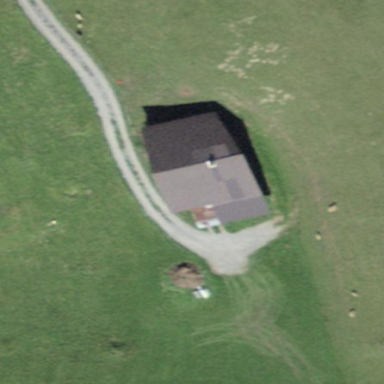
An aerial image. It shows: Farm building.